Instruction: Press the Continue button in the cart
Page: cart
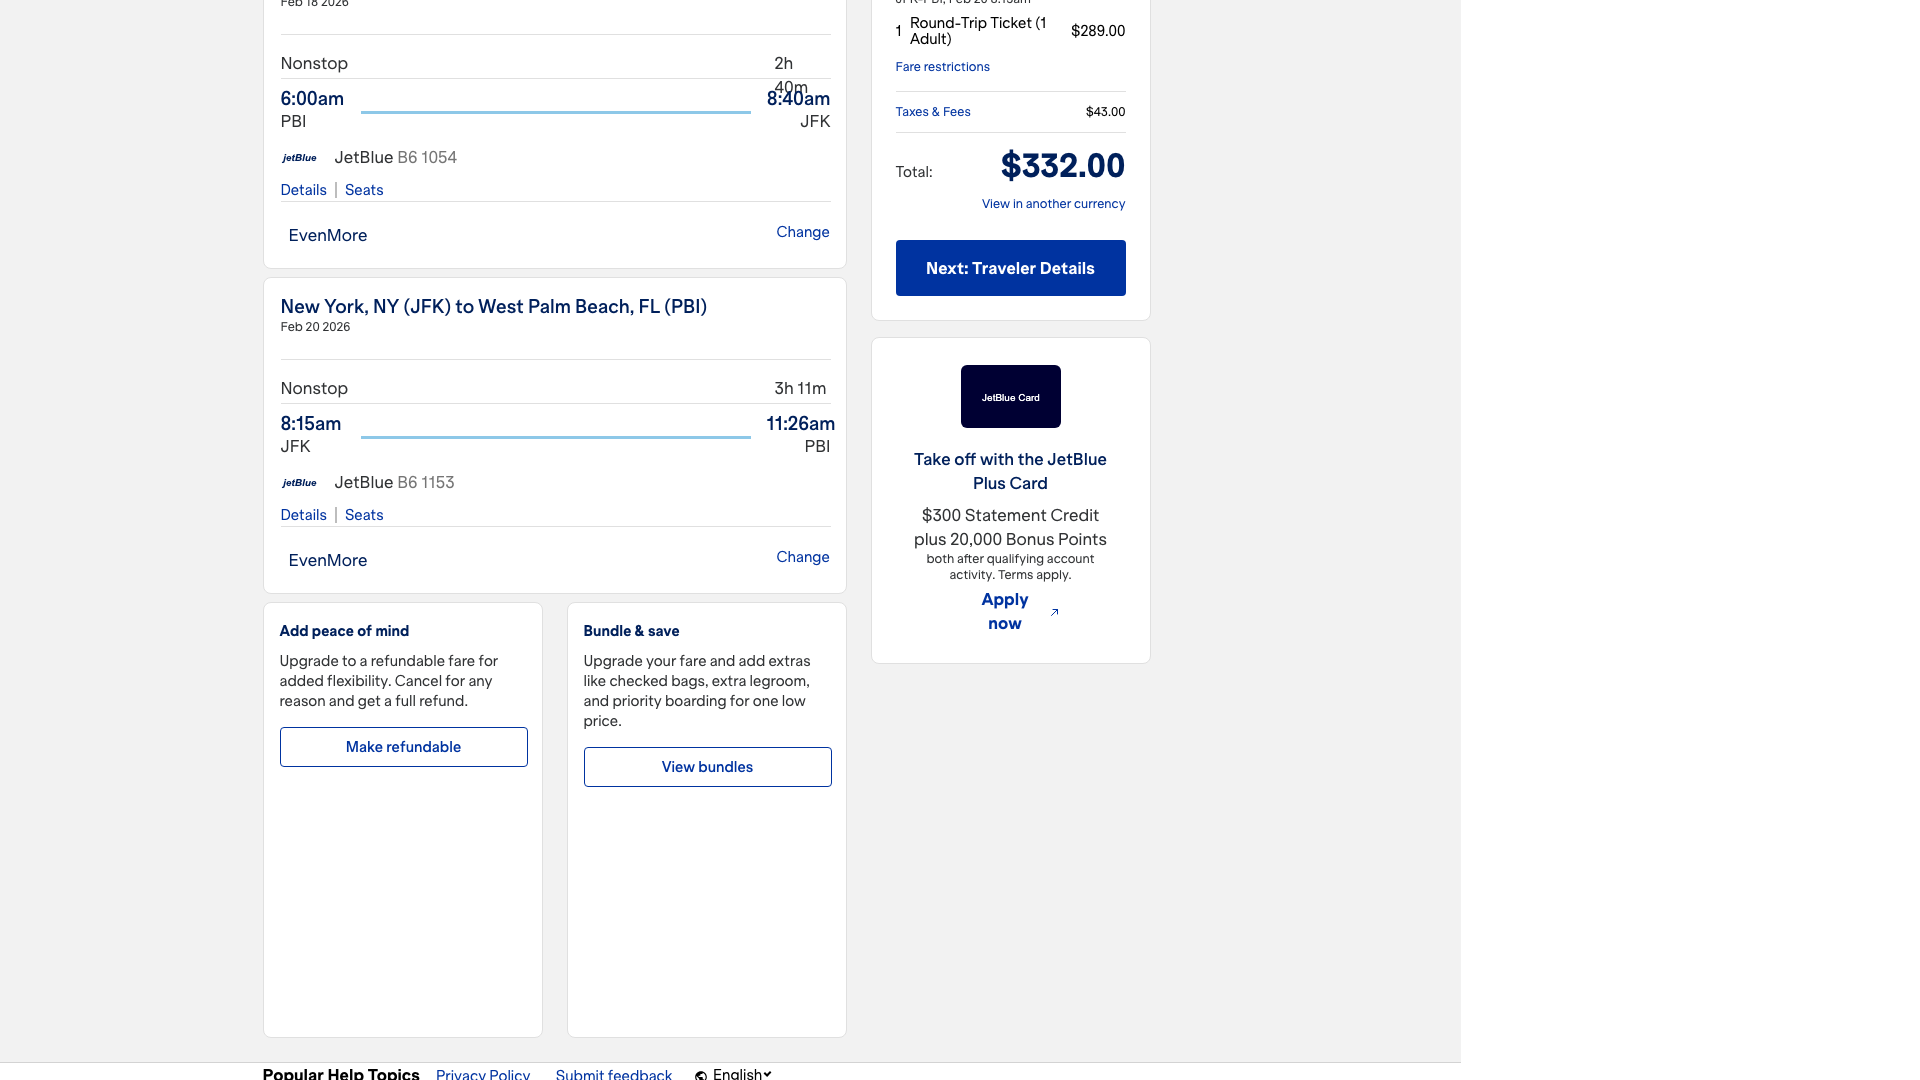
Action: click